Question: I wanna implement comments view like this:

Is there any open source project doing this?
Thanks!
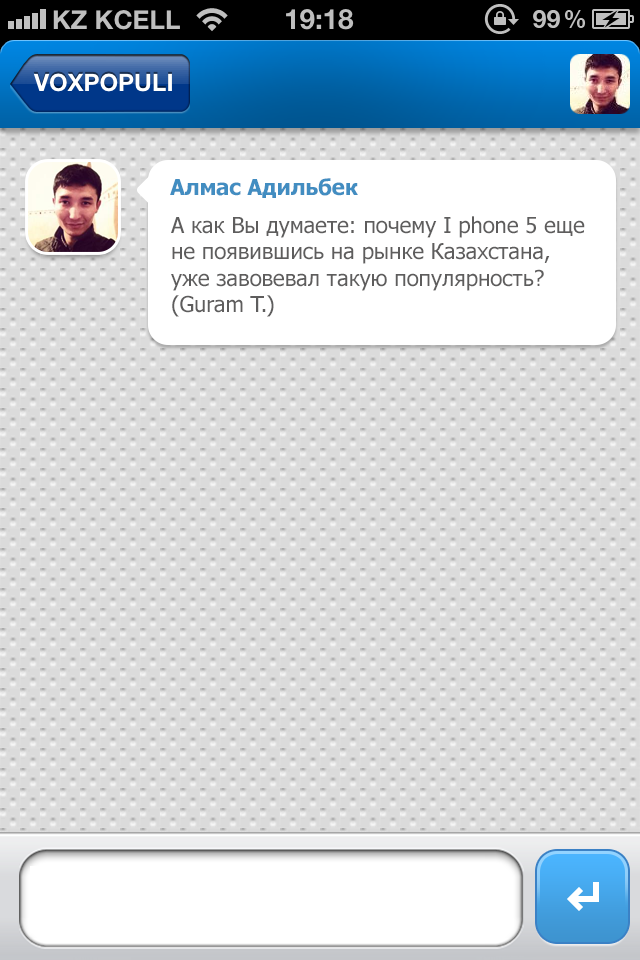
Answer: You can use the <URL> for the SourceCode.
For the tutorial <URL>